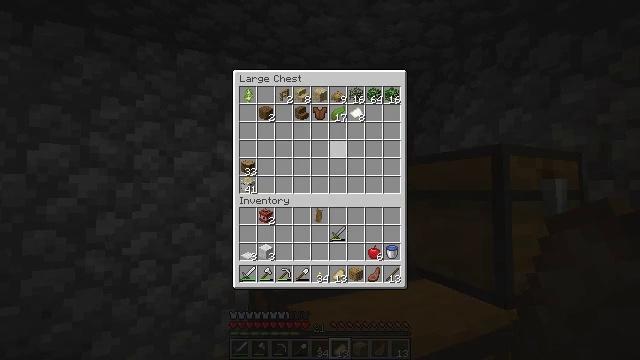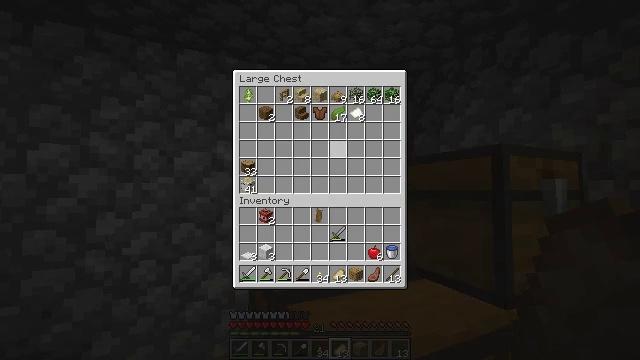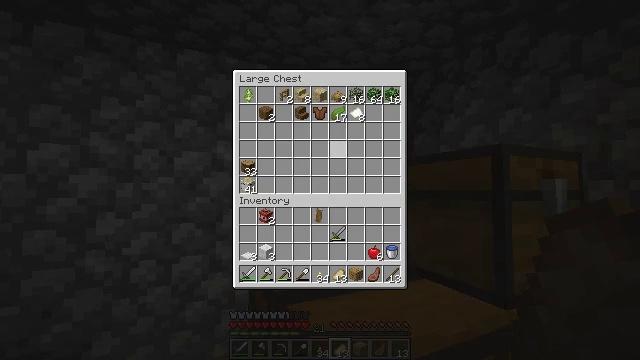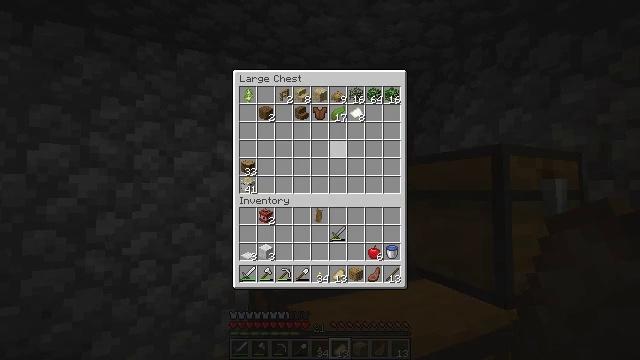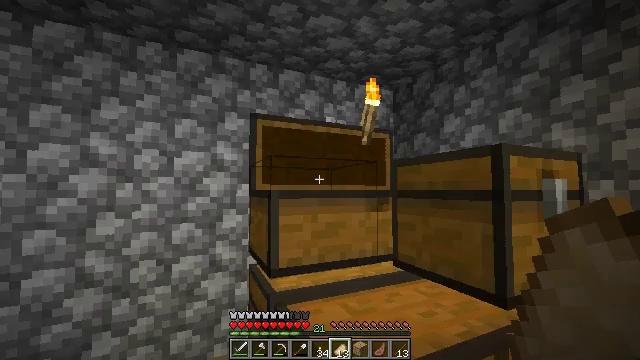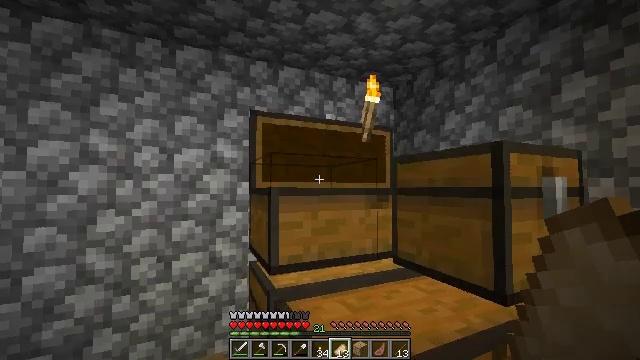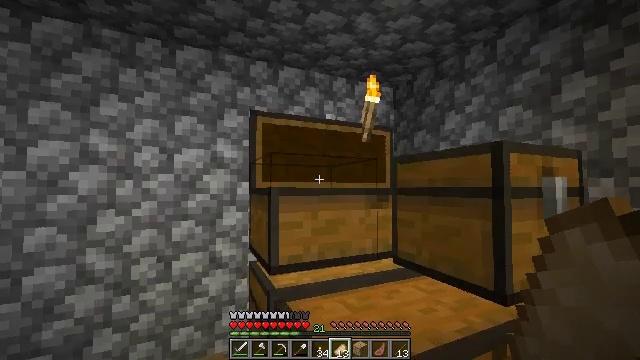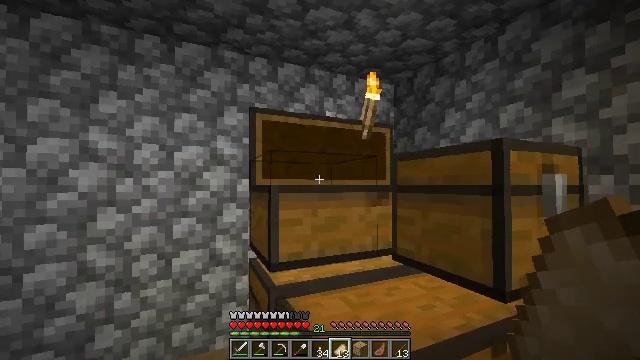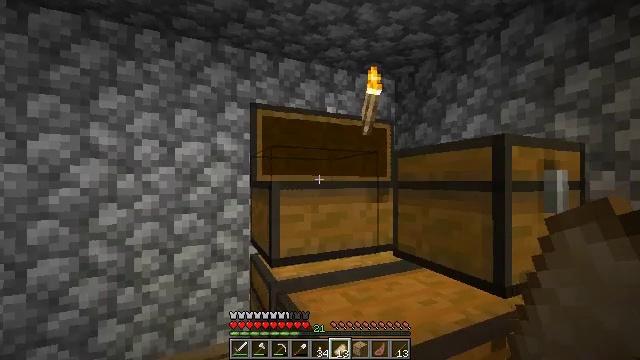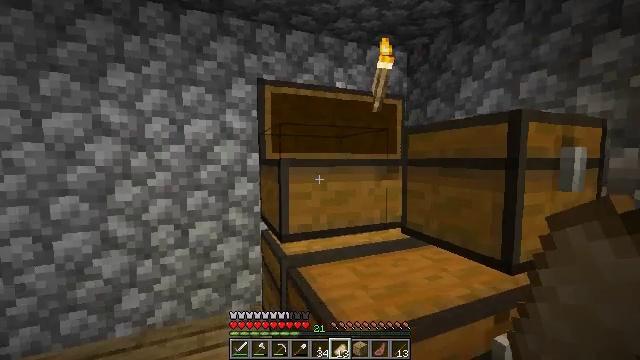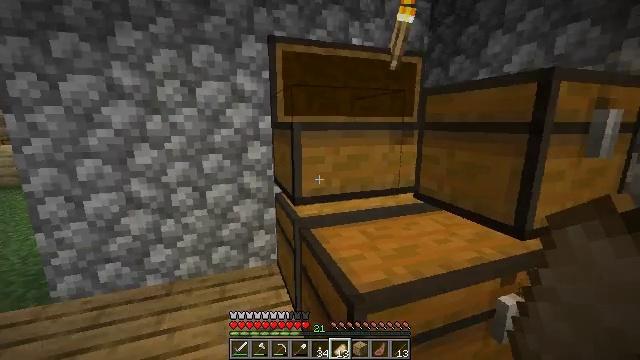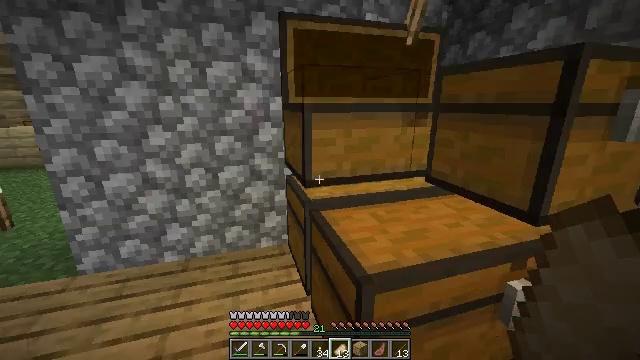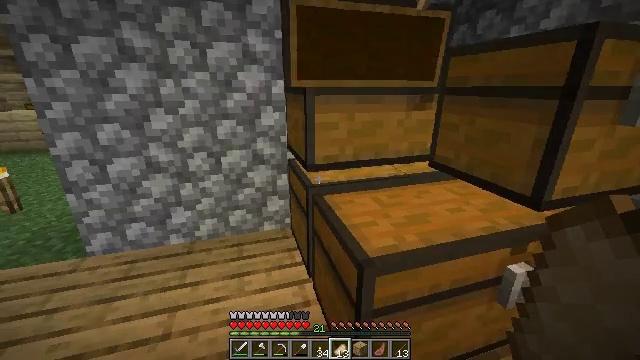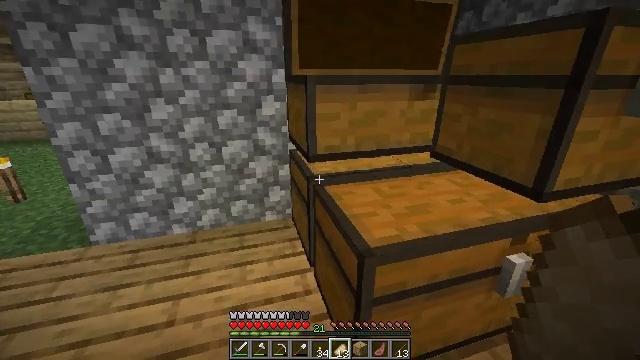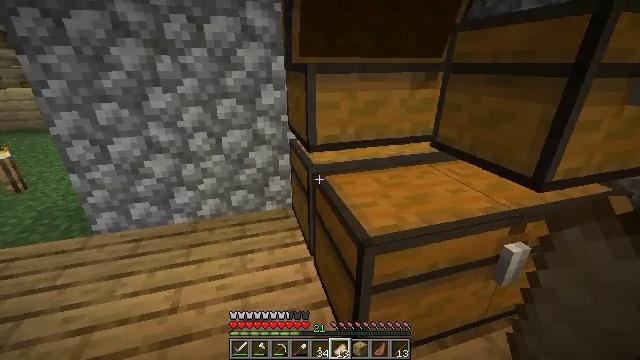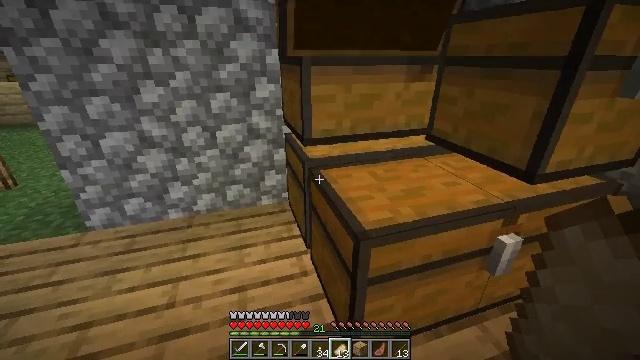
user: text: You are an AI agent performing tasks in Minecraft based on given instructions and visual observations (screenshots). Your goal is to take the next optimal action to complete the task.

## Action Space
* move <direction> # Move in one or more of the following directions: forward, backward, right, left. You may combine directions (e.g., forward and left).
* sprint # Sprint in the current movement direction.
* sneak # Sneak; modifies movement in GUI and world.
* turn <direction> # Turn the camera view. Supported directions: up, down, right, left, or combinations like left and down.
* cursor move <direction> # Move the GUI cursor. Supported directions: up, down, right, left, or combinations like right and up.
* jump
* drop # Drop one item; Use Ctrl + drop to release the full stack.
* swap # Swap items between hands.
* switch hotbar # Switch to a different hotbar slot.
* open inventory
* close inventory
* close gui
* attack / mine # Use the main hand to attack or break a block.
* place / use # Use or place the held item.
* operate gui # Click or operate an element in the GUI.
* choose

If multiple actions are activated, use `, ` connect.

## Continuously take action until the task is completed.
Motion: motion action
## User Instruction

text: Break the chest to retrieve items inside.
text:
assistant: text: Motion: no_op
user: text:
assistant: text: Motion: no_op
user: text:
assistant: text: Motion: no_op
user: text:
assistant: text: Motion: no_op
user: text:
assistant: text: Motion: close inventory
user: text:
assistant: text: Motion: close inventory
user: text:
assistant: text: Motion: close inventory
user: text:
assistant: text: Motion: close inventory
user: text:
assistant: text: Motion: close inventory
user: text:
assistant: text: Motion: turn left and down
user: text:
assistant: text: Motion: turn left and down
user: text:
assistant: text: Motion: turn left and down
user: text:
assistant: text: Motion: turn down
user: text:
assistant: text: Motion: turn down
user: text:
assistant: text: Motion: turn down
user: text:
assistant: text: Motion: turn right and down
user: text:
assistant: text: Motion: no_op
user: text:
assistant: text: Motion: no_op
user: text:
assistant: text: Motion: no_op
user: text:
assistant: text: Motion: no_op
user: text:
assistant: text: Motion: no_op
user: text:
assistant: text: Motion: turn left
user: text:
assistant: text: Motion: turn left
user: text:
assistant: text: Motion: turn left
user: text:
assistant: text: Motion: no_op
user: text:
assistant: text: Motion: no_op
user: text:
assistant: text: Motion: no_op
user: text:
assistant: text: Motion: no_op
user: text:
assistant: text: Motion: no_op
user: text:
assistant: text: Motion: no_op